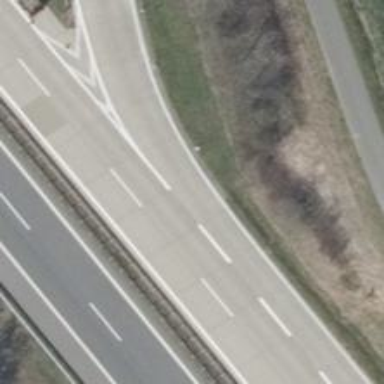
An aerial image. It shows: Motorway junction.